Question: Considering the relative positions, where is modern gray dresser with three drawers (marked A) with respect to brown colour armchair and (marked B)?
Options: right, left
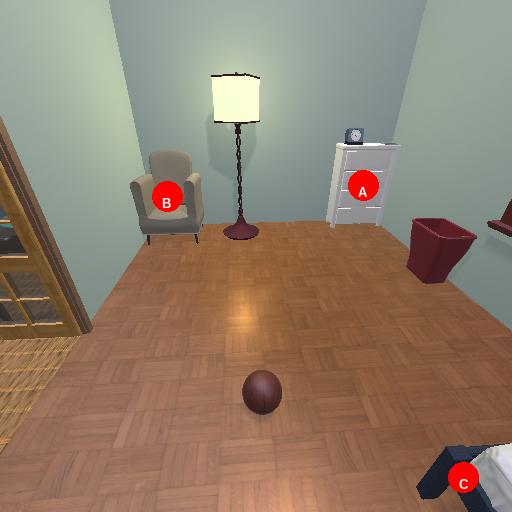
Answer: right